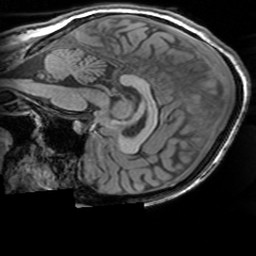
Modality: T1w
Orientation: sagittal
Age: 24
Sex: female
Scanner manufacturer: siemens
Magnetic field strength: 3 T
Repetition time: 1.63 s
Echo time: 0.00311 s